Question: I want to Hide my TabBar in 'iOS 6', when i wrote the code which is given below it works in 'iOS 7' but it shows black line in 'iOS 6'
'''
self.tabBarController.tabBar.hidden = YES;
'''
Here is snapshot for 'iOS 6'
:
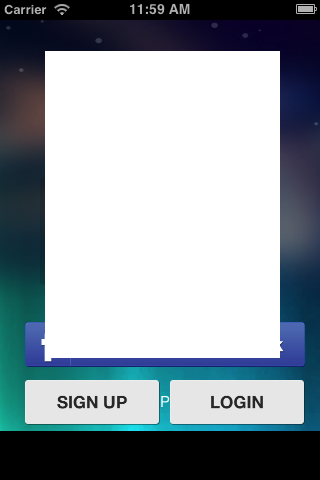
Answer: Try with below code May be this will help you...
'''
- (void)hideTabBar:(UITabBarController *) tabbarcontroller
{
for(UIView *view in tabbarcontroller.view.subviews)
{
if([view isKindOfClass:[UITabBar class]])
{
if([UIScreen mainScreen].bounds.size.height==568)
{
[view setFrame:CGRectMake(view.frame.origin.x, 568 +20, view.frame.size.width, view.frame.size.height)];
}
else
{
[view setFrame:CGRectMake(view.frame.origin.x, 480+20, view.frame.size.width, view.frame.size.height)];
}
}
else
{
if([UIScreen mainScreen].bounds.size.height==568)
{
[view setFrame:CGRectMake(view.frame.origin.x, view.frame.origin.y, view.frame.size.width, 568)];
}
else
{
[view setFrame:CGRectMake(view.frame.origin.x, view.frame.origin.y, view.frame.size.width, 480)];
}
}
}
}
- (void)showTabBar:(UITabBarController *) tabbarcontroller
{
for(UIView *view in tabbarcontroller.view.subviews)
{
if([view isKindOfClass:[UITabBar class]])
{
if([UIScreen mainScreen].bounds.size.height==568)
{
[view setFrame:CGRectMake(view.frame.origin.x, 519, view.frame.size.width, view.frame.size.height)];
}
else
{
[view setFrame:CGRectMake(view.frame.origin.x, 431, view.frame.size.width, view.frame.size.height)];
}
}
else
{
if([UIScreen mainScreen].bounds.size.height==568)
{
[view setFrame:CGRectMake(view.frame.origin.x, view.frame.origin.y, view.frame.size.width, 519)];
}
else
{
[view setFrame:CGRectMake(view.frame.origin.x, view.frame.origin.y, view.frame.size.width, 431)];
}
}
}
}
'''